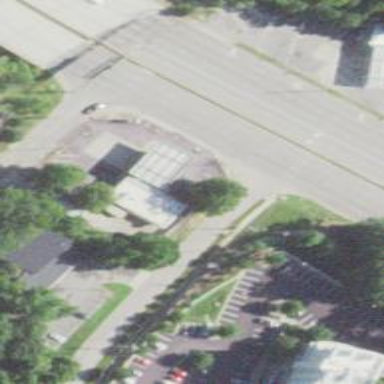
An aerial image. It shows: Convenience shop.